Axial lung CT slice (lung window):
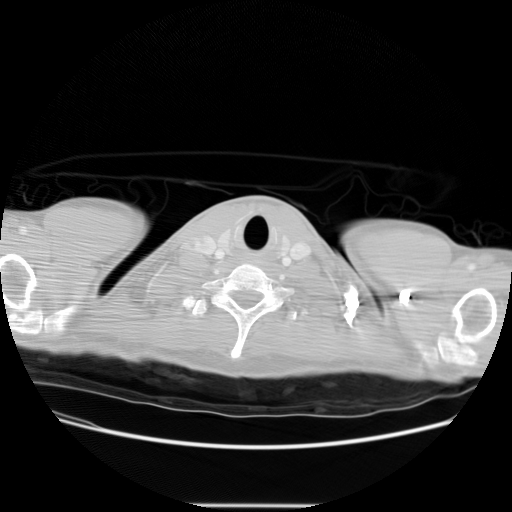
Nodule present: no